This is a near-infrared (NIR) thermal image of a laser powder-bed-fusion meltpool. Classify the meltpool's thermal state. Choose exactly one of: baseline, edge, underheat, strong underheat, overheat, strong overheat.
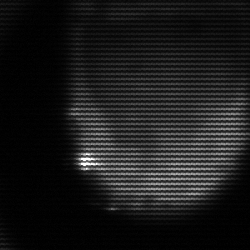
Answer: edge